Field crop: maize
Growth stage: 2
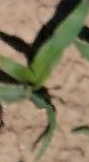
Species: maize